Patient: sex F, age 46
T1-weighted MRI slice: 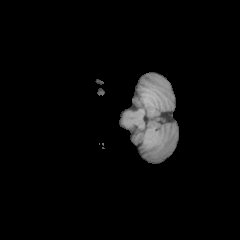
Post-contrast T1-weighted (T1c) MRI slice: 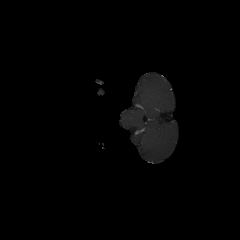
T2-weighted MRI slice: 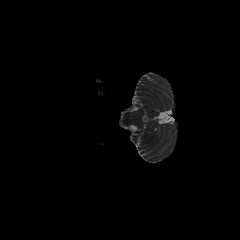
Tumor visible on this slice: no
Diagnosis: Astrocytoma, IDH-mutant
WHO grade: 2